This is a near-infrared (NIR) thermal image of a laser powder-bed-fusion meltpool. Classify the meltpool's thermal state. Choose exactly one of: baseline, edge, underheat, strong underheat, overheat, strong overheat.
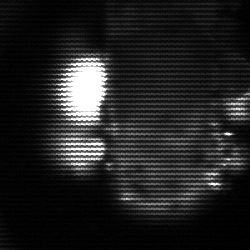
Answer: strong underheat